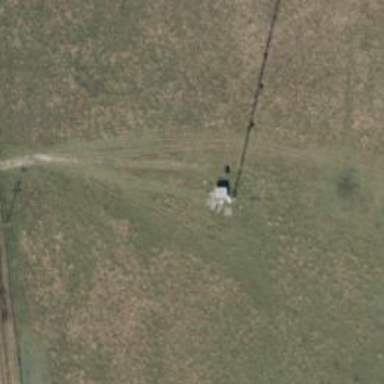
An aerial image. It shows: Communication mast tower.